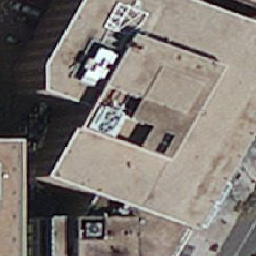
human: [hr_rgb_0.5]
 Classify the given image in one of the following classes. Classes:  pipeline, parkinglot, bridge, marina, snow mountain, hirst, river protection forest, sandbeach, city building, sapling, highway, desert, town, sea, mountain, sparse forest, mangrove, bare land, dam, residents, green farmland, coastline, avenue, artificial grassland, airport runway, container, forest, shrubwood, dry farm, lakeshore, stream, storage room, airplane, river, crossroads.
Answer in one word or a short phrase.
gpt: city building